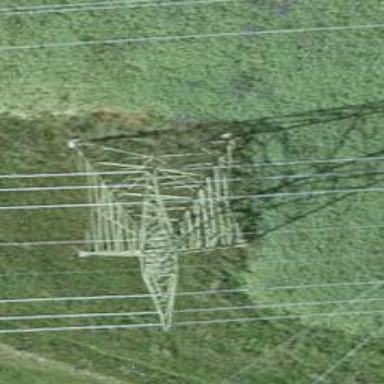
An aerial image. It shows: Power line in the image.